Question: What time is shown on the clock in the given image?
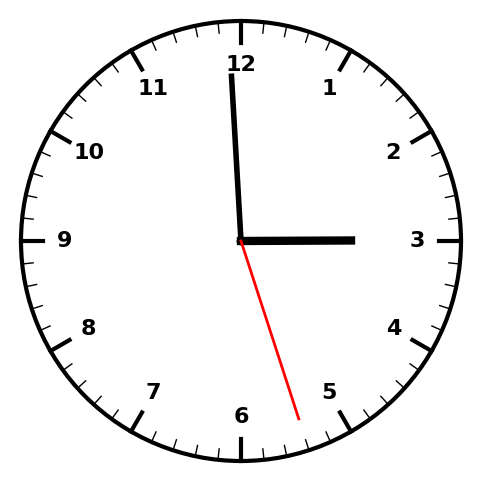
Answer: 02:59:27